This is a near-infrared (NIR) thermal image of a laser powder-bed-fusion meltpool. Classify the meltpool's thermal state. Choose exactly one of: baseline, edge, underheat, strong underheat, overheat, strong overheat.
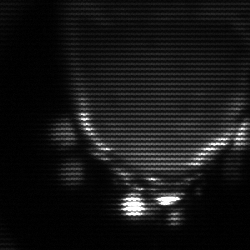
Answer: edge